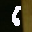
Label: 6